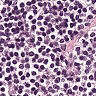
Metastatic tissue present: no